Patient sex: M
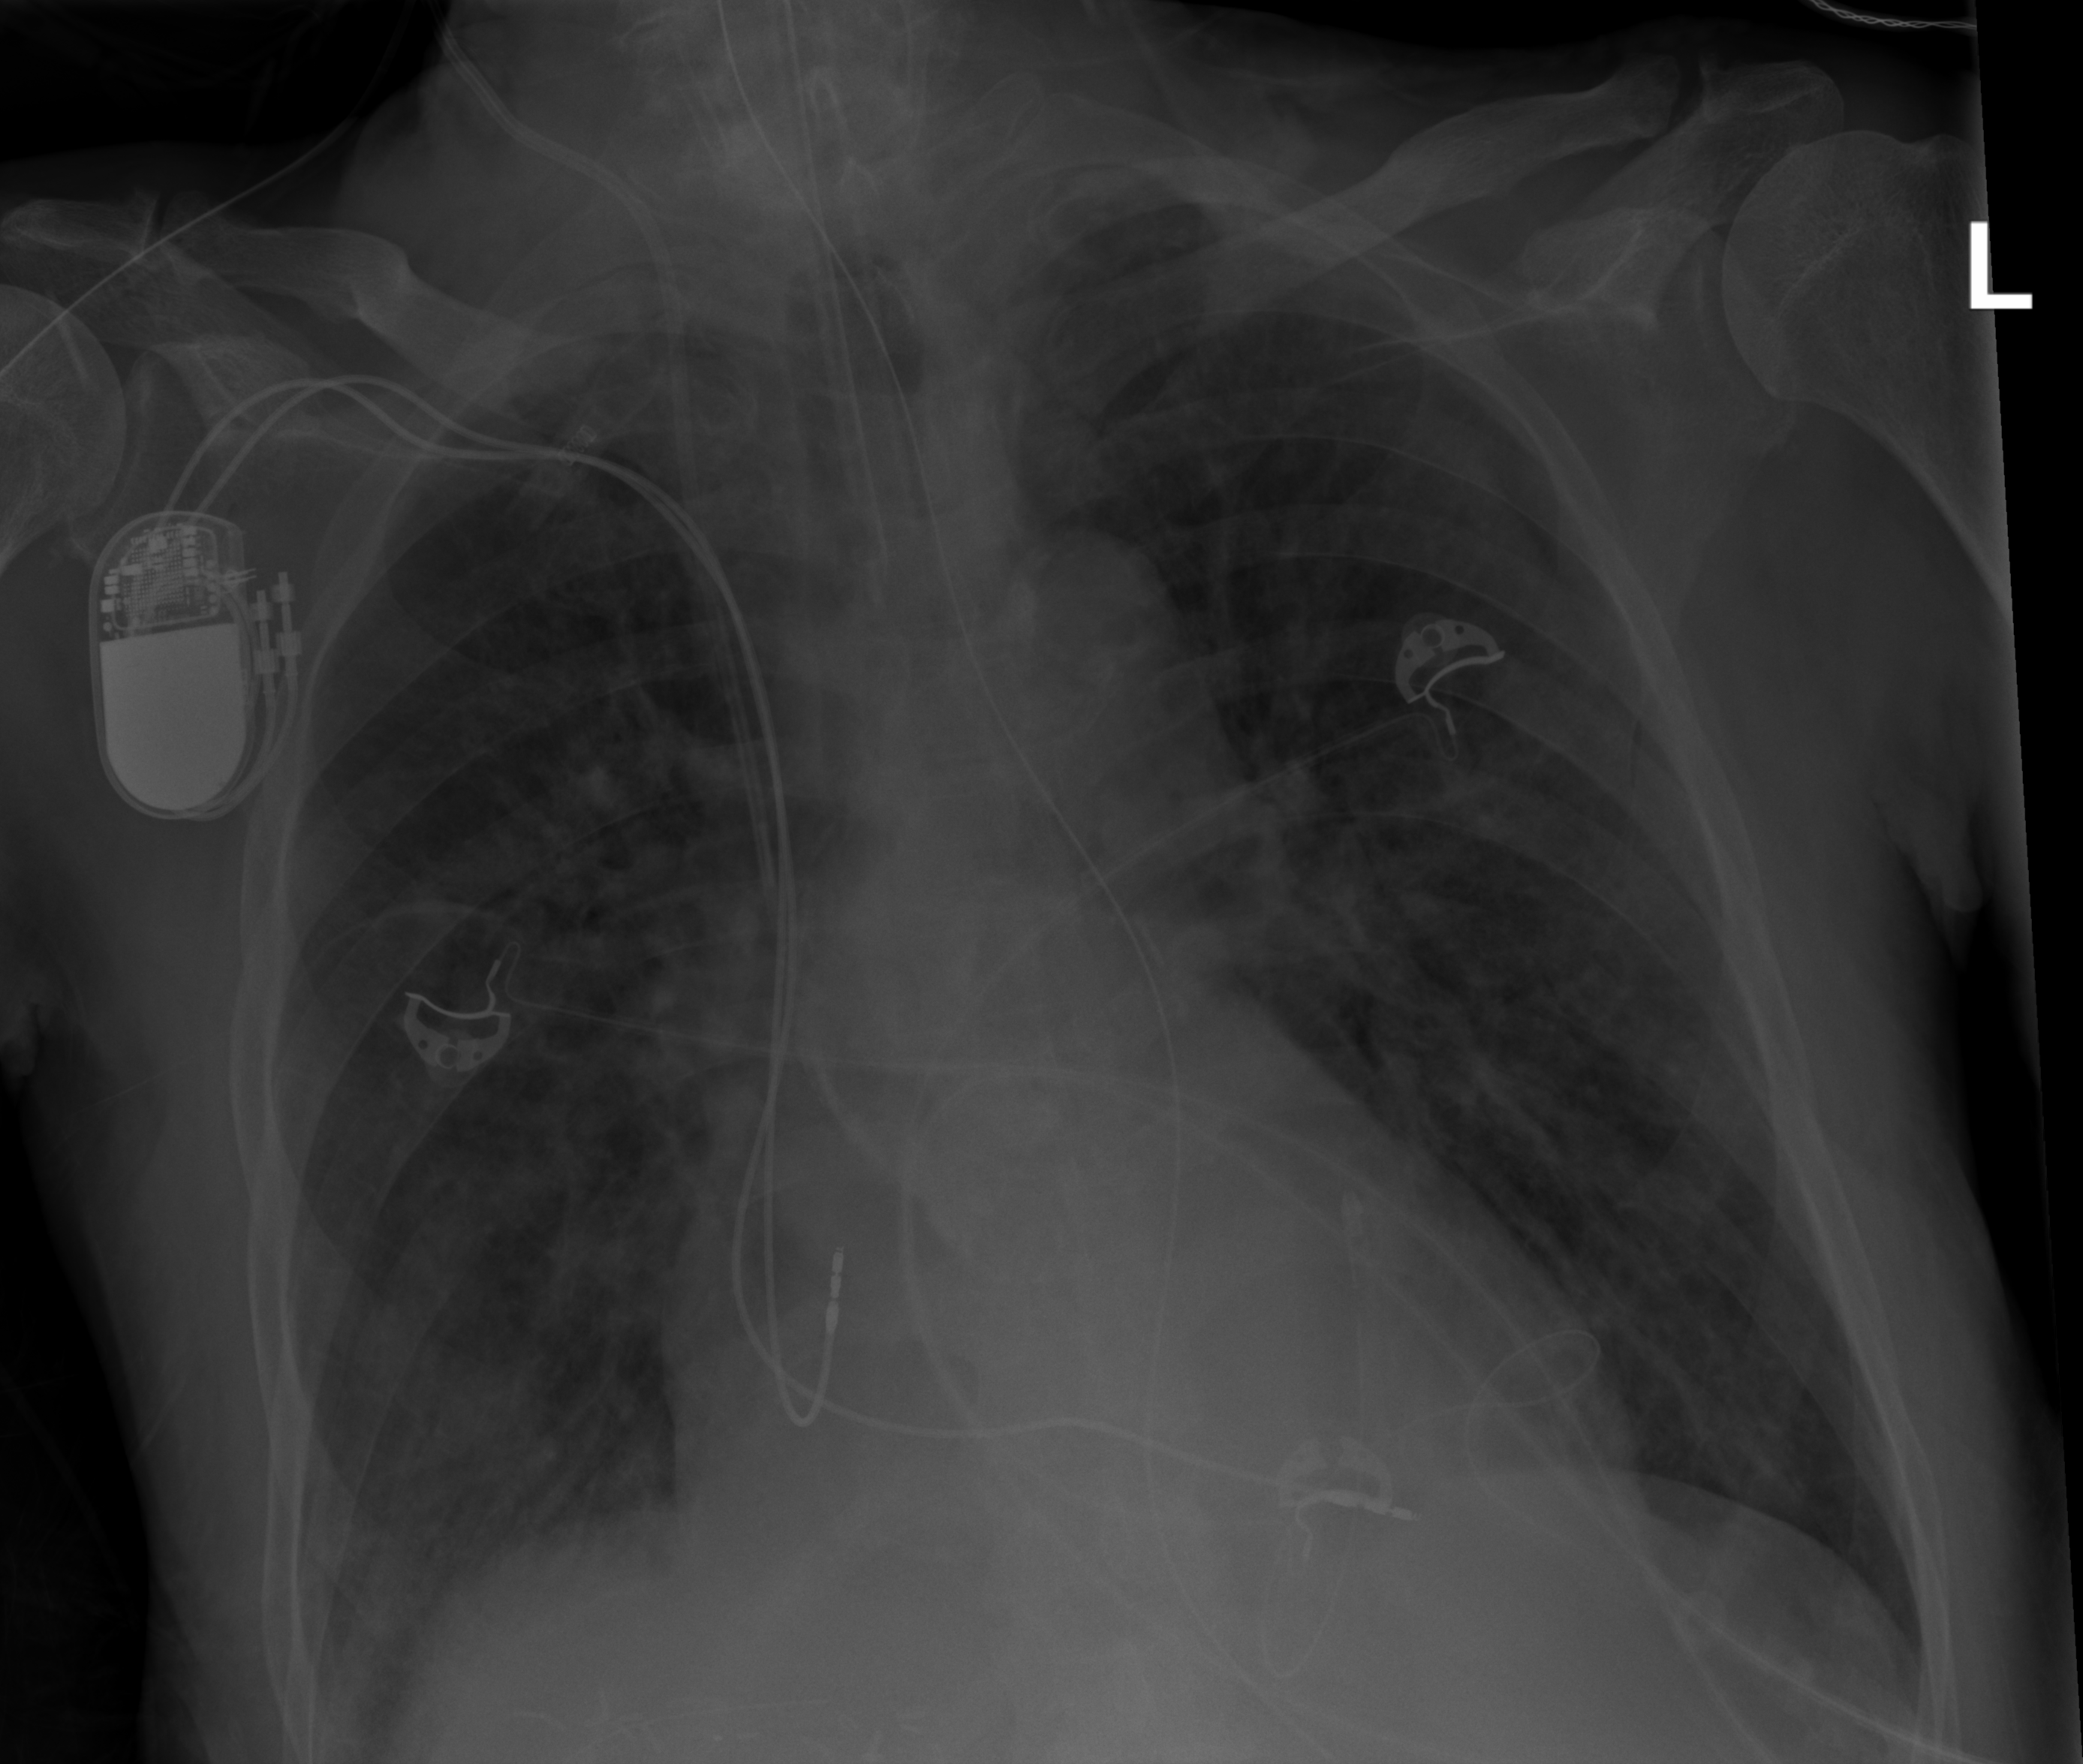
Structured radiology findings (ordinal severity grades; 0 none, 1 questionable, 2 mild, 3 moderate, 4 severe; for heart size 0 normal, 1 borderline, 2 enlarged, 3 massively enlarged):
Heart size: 2
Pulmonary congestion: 2
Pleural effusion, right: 0
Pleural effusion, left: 0
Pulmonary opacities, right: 2
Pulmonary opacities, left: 2
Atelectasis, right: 2
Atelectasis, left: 0